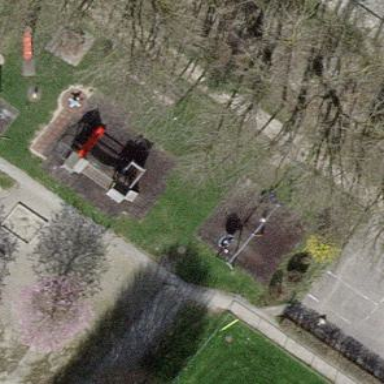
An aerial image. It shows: Playground area for leisure activities on the land.